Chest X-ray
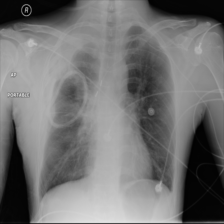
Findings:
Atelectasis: negative
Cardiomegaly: negative
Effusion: negative
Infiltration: negative
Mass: negative
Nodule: negative
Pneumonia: negative
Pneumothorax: negative
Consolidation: negative
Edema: negative
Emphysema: negative
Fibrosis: negative
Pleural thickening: negative
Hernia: negative